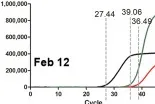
Feb 12.
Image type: pathology (immunostaining)